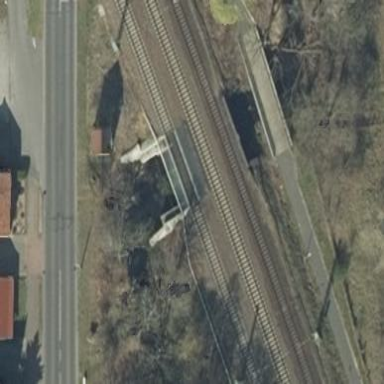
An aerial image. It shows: Bridge that is part of the railway land use.